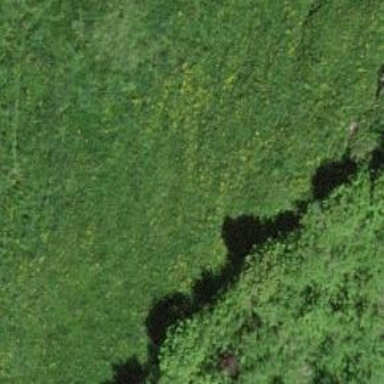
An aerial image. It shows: Grassy path.